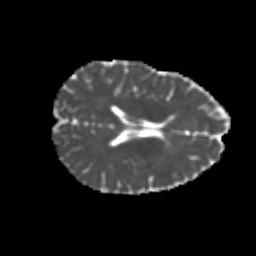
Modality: MD
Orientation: axial
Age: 24
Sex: female
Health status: healthy
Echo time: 0.074 s